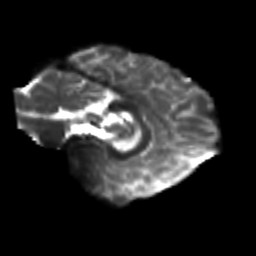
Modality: T2w
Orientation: sagittal
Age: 21
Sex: female
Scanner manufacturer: siemens
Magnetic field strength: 3 T
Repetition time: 3.5 s
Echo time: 0.113 s